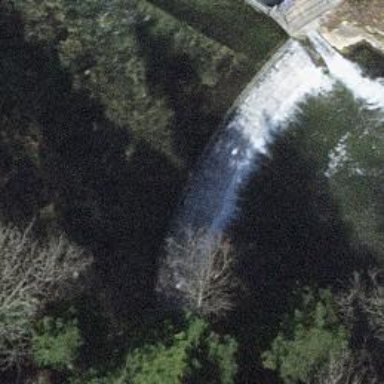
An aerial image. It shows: Weir along the waterway.